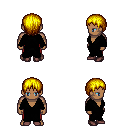
a pixel art fantasy rpg character, male body template, human, dark skin, black robe, red pants, blonde plain hairstyle, maroon shoes, four views (front, back, left, right), 2x2 character sprite sheet, small pixel art, hard edges, no anti-aliasing